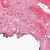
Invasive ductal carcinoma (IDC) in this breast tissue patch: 0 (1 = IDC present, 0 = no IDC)